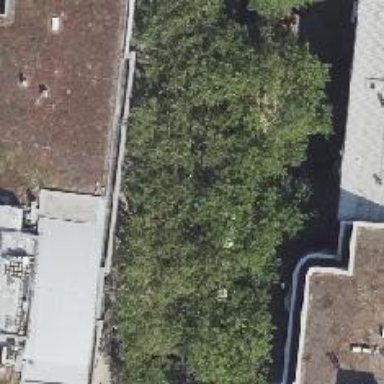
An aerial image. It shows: Deciduous broadleaved tree.